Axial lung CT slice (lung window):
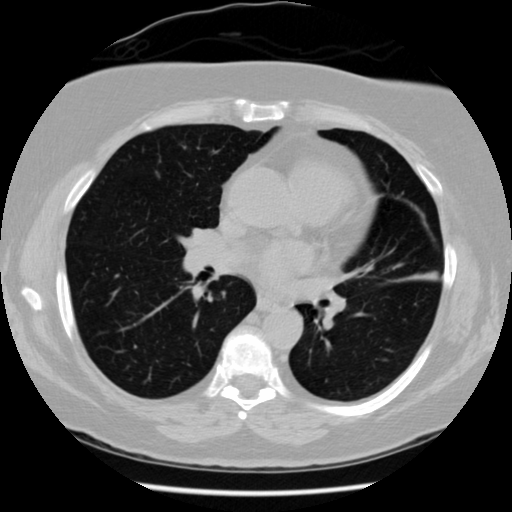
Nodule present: no